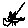
Label: cat